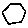
Label: hexagon